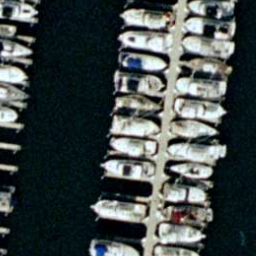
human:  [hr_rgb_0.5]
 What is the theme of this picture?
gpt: harbor

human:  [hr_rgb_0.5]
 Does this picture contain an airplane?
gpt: no

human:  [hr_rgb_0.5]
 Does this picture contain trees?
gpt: no

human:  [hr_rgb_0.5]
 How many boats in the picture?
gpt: twenty-two

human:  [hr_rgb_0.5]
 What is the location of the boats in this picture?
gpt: center